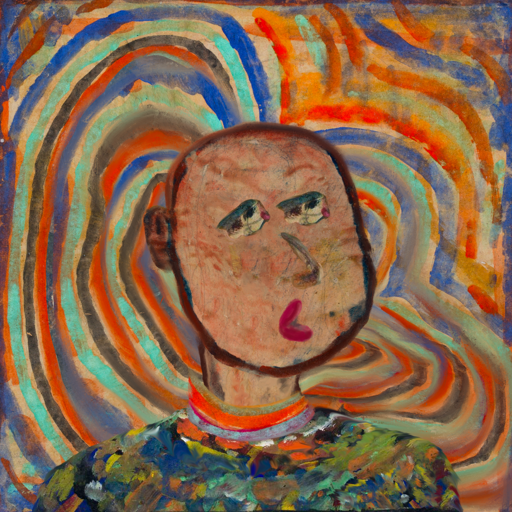
Background: Sisters, Head And Neck Side: Orphan, Face Side: Pipe, Bust: An_Impression, Hair Side: Blank, Head Accessory: Blank, Second Necklace: Blank, Necklace: Sisters, Baby: Blank